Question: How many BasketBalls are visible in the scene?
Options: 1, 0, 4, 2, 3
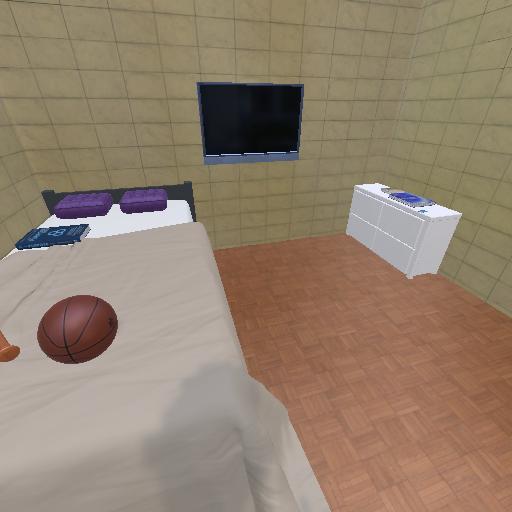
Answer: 1